Interaction volume radius: 5 \u00c5
Interaction volume height: 10 \u00c5
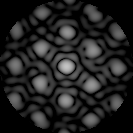
Disorder parameter: 0.2635